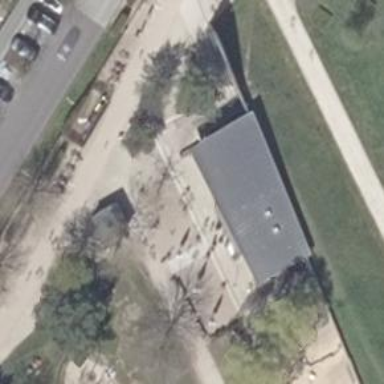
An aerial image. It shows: Cafe.